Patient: sex M, age 36
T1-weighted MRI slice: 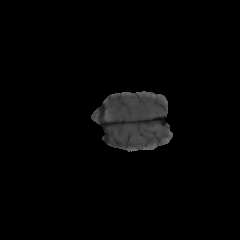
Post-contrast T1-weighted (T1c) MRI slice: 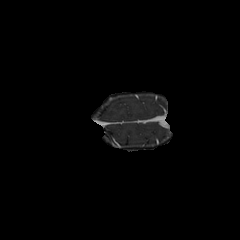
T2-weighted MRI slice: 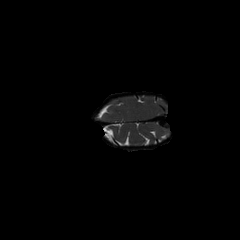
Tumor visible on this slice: no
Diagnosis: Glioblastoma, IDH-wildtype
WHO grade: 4